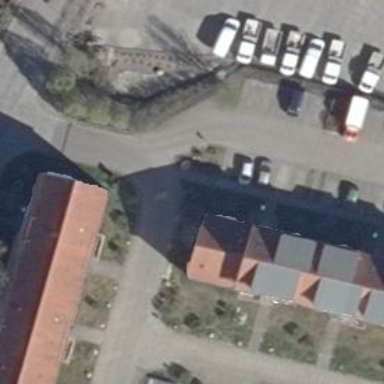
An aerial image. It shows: Parking aisle in living street.